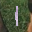
Label: 1